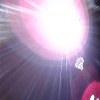
Label: sunburn